Question: I'm new to Java world and I'm having problems with ArrayList:
Here is my code:
'''
package ontologia;
import br.ufal.ic.joint.RepositoryFacade;
import br.ufal.ic.joint.module.ontology.operations.OntologyCompiler;
import java.util.ArrayList;
import java.util.List;
/**
*
* @author Mauricio
*/
public class NewClass {
// Caminho do arquivo jar que sera gerado
String ontologyPath = "C:/family.jar";
// URL da ontologia que deseja ser compilada
String ontologyURL = "file:///C:/bbcOntology.owl";
List<String> lista = new ArrayList<String>();
lista.add(ontologyURL);
// Chama a fachada do JOINT
RepositoryFacade fachada = new RepositoryFacade();
OntologyCompiler compiler = fachada.getOntologyCompiler(ontologyPath, lista); // Gerador do JOINT
compiler.compile(); // Compila a ontologia em classes Java
}
'''
I'm programming on Netbeans and it is accusing errors on 'lista.add(ontologyURL);'
Am I doing something wrong?
Screenshot

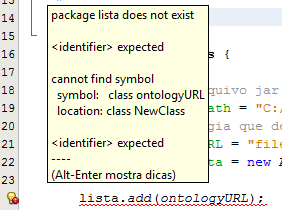
Answer: Code (logical statements) should be inside some method, not directly inside class.
'''
public class NewClass {
public void someMethod()
{
//Here your code goes.
}
}
'''